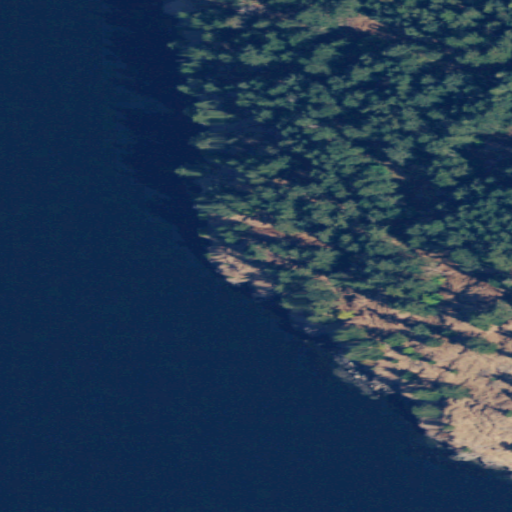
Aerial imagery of cliff(s) in Washington named Kellett Bluff containing open water, evergreen forest, grassland, pasture, barren land, and shrub